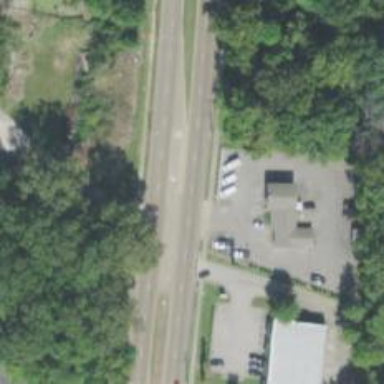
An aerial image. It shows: Primary highway.